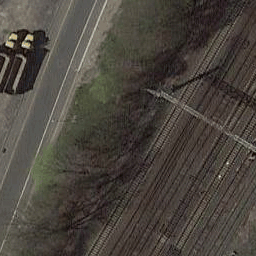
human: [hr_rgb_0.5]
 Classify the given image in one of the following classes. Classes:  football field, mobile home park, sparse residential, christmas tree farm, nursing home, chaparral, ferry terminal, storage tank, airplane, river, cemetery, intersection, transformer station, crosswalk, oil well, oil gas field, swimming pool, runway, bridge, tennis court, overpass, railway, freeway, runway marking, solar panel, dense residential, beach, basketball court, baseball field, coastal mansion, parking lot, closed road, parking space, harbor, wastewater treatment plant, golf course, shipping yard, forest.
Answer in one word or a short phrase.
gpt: railway